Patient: sex F, age 57
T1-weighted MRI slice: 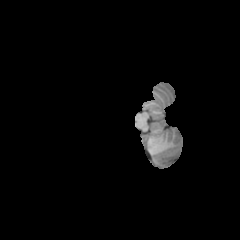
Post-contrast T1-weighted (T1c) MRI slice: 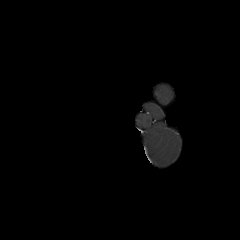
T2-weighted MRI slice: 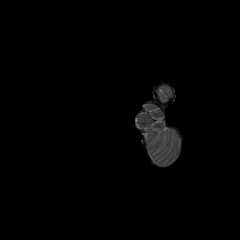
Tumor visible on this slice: no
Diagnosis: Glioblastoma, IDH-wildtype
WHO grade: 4